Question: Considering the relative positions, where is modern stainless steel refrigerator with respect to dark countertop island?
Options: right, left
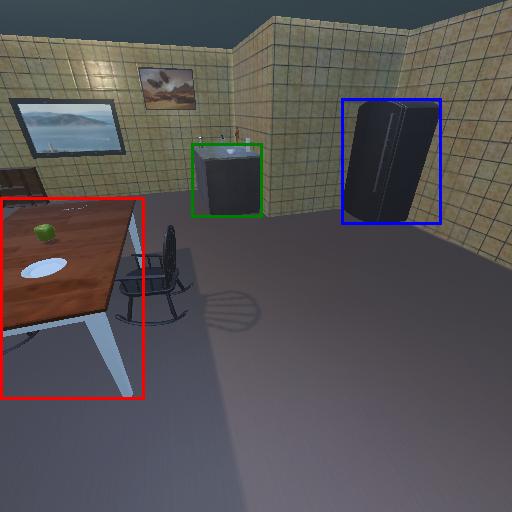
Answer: right